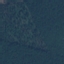
Land use / land cover class: Forest